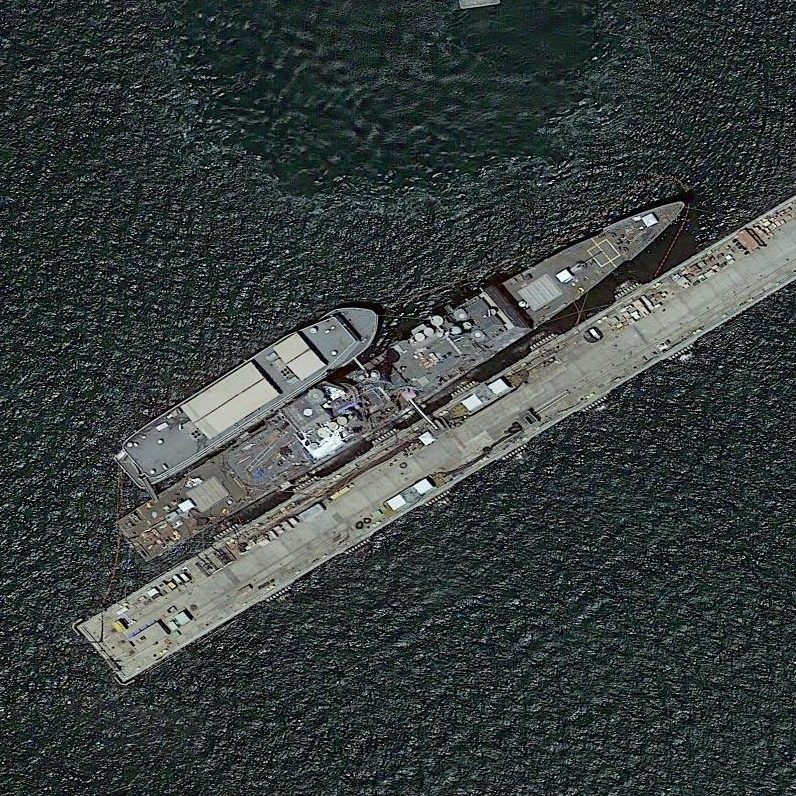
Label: cruiser